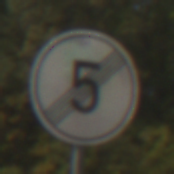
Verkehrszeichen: EndeGeschwindigkeit5
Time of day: MorningAfternoon
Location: Outdoor (Suburban)
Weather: Clear
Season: NotSpecified
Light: Natural